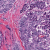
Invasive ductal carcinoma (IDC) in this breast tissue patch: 0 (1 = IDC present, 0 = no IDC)